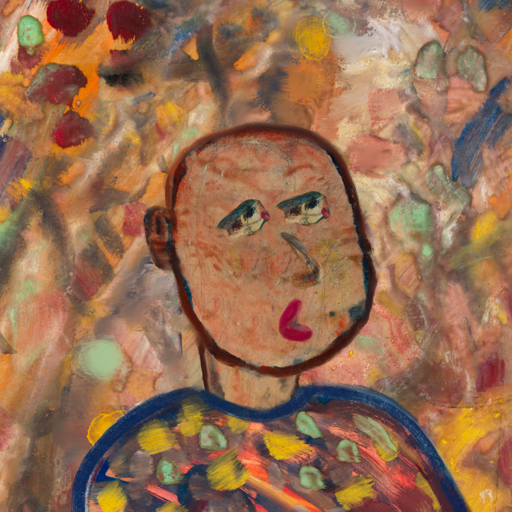
Background: Mother_And_Son_Mother, Head And Neck Side: Orphan, Face Side: Pipe, Bust: Mother_And_Son_Mother, Hair Side: Blank, Head Accessory: Blank, Second Necklace: Blank, Necklace: Blank, Baby: Blank